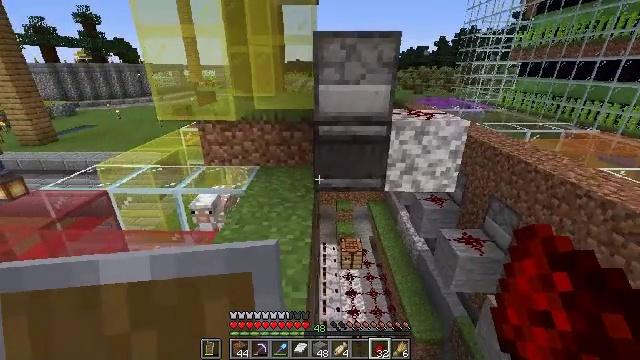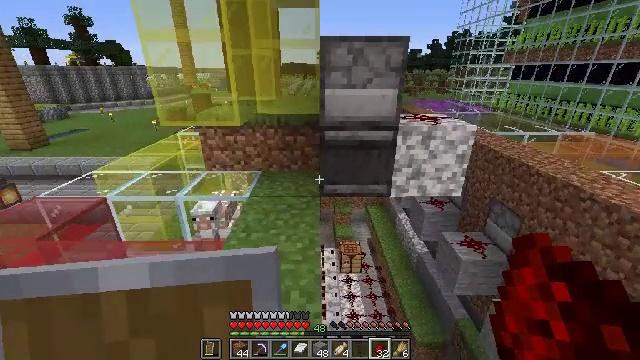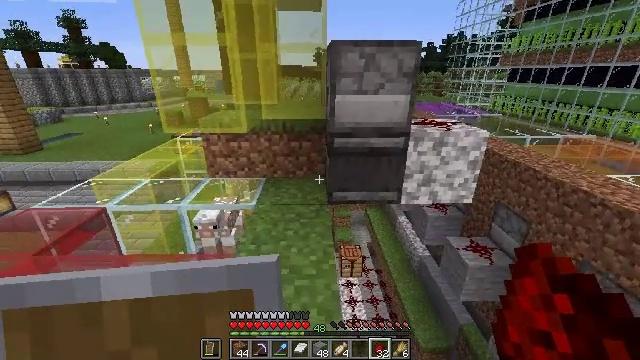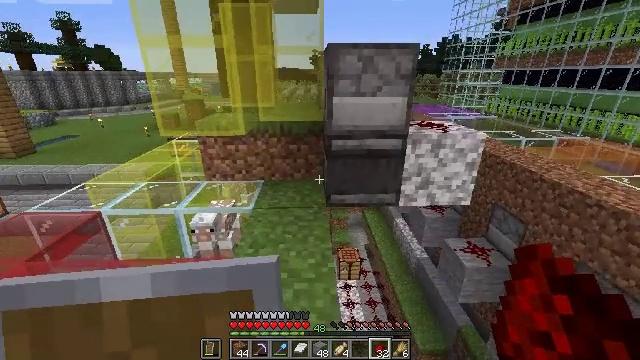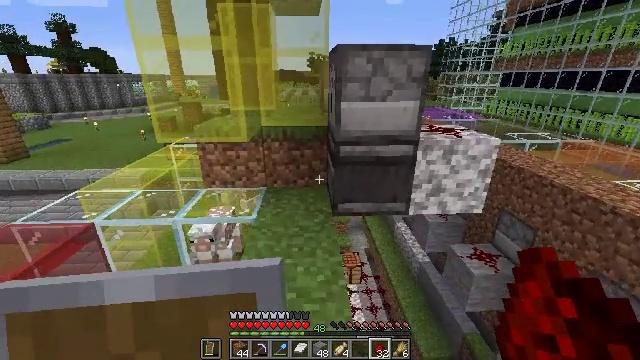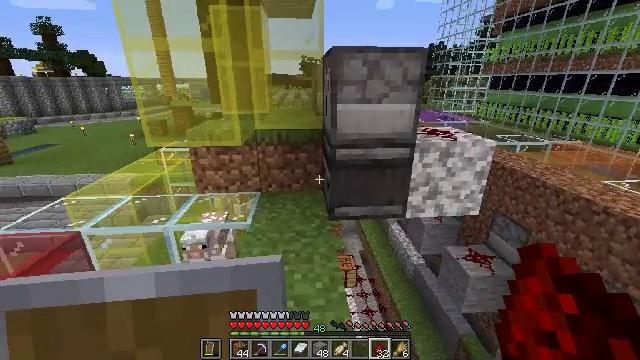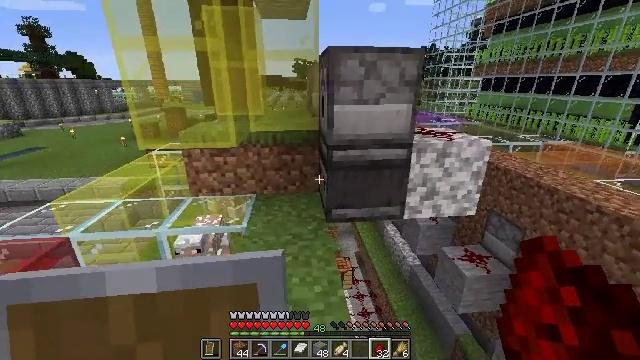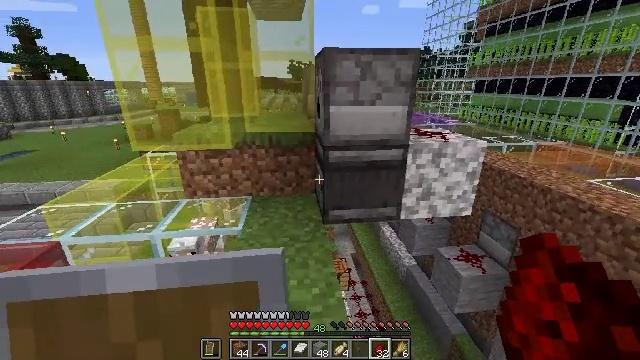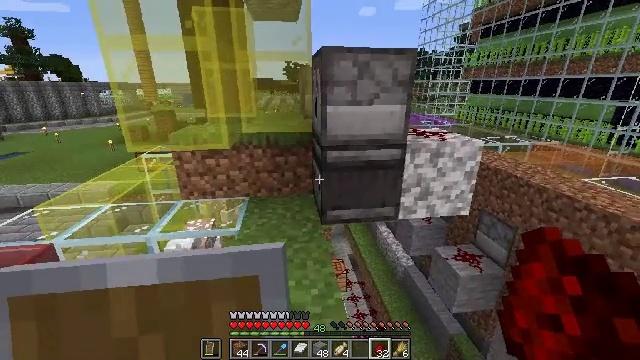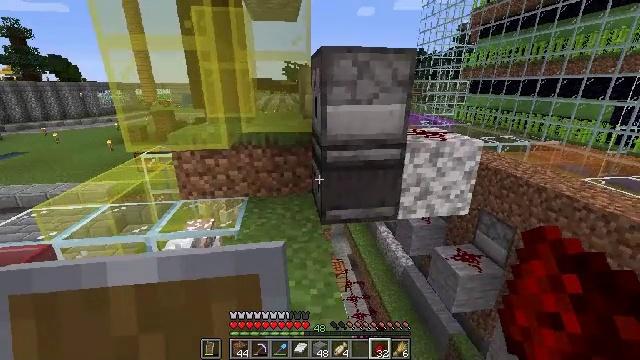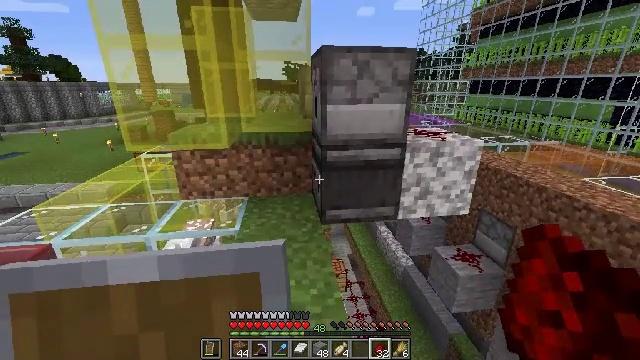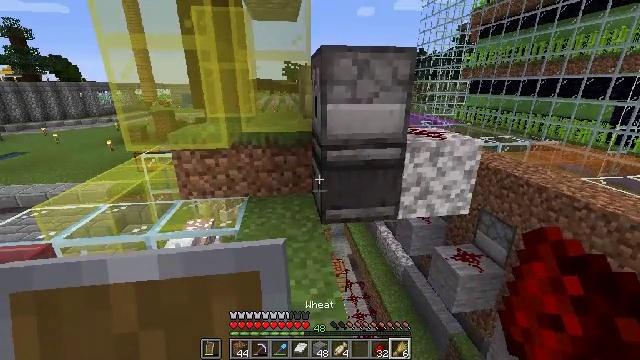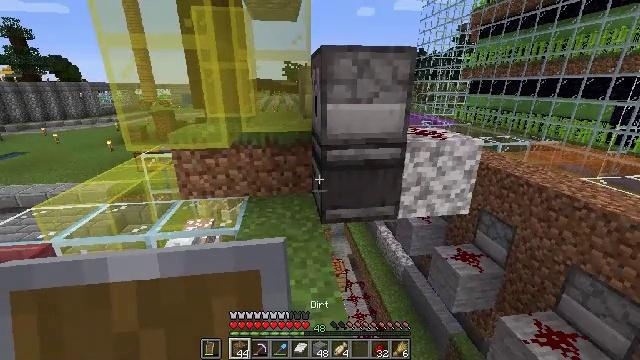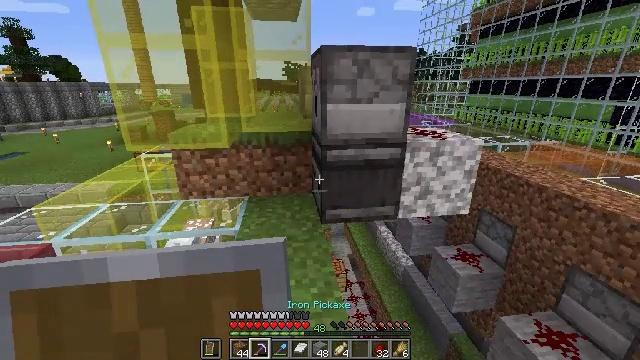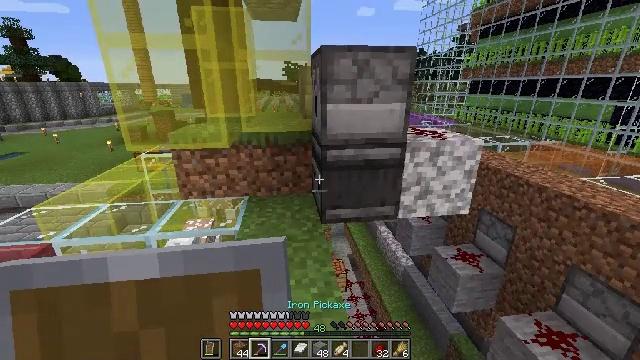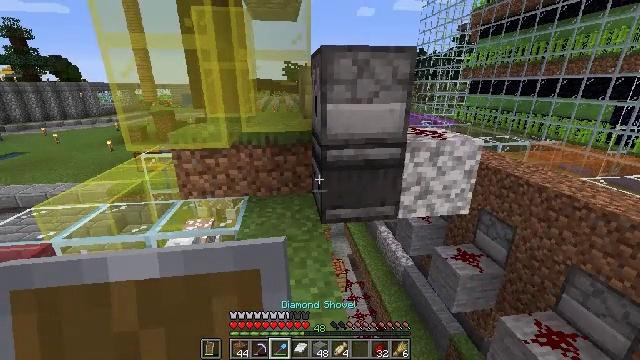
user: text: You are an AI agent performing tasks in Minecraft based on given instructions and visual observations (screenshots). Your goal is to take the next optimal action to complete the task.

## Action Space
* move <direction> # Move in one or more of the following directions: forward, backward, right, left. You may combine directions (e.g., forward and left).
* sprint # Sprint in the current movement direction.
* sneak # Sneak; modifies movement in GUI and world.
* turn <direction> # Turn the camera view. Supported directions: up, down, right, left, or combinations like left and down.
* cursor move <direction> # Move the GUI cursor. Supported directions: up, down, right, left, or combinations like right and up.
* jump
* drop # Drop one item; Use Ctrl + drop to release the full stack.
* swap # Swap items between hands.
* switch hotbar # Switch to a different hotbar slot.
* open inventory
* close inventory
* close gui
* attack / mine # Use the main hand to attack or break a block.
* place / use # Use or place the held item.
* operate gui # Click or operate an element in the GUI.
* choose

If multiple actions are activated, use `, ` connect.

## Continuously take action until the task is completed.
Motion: motion action
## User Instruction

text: Collect the observer.
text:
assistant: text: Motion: move forward and move left, turn right
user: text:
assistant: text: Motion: move forward and move left
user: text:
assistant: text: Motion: move forward
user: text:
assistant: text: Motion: no_op
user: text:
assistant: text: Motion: turn right
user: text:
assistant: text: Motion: turn right
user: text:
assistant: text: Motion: turn right
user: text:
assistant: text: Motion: no_op
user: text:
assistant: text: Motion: no_op
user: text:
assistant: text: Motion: no_op
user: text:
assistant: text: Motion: no_op
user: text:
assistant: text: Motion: no_op
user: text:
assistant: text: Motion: no_op
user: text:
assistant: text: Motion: no_op
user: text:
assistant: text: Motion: no_op
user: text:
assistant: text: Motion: no_op
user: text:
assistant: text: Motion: no_op
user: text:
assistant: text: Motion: no_op
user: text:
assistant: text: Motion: no_op
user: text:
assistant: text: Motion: no_op
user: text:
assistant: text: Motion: no_op
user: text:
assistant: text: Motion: no_op
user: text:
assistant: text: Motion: no_op
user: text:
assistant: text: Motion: no_op
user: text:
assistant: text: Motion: move forward
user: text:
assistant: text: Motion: move forward
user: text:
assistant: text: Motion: move forward
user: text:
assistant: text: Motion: move forward
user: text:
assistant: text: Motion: move forward
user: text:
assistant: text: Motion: move forward